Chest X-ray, AP view. Patient: 56 years old, sex F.
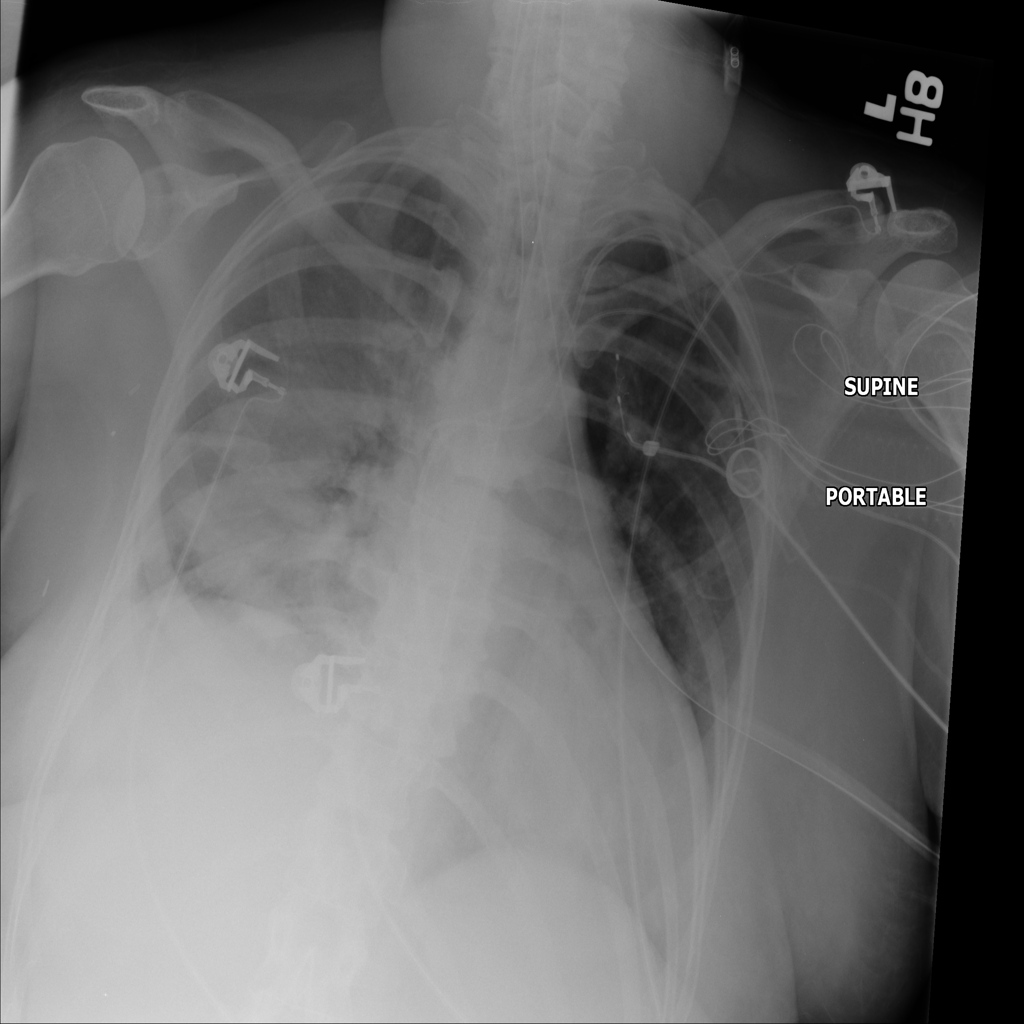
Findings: No Finding